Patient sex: F
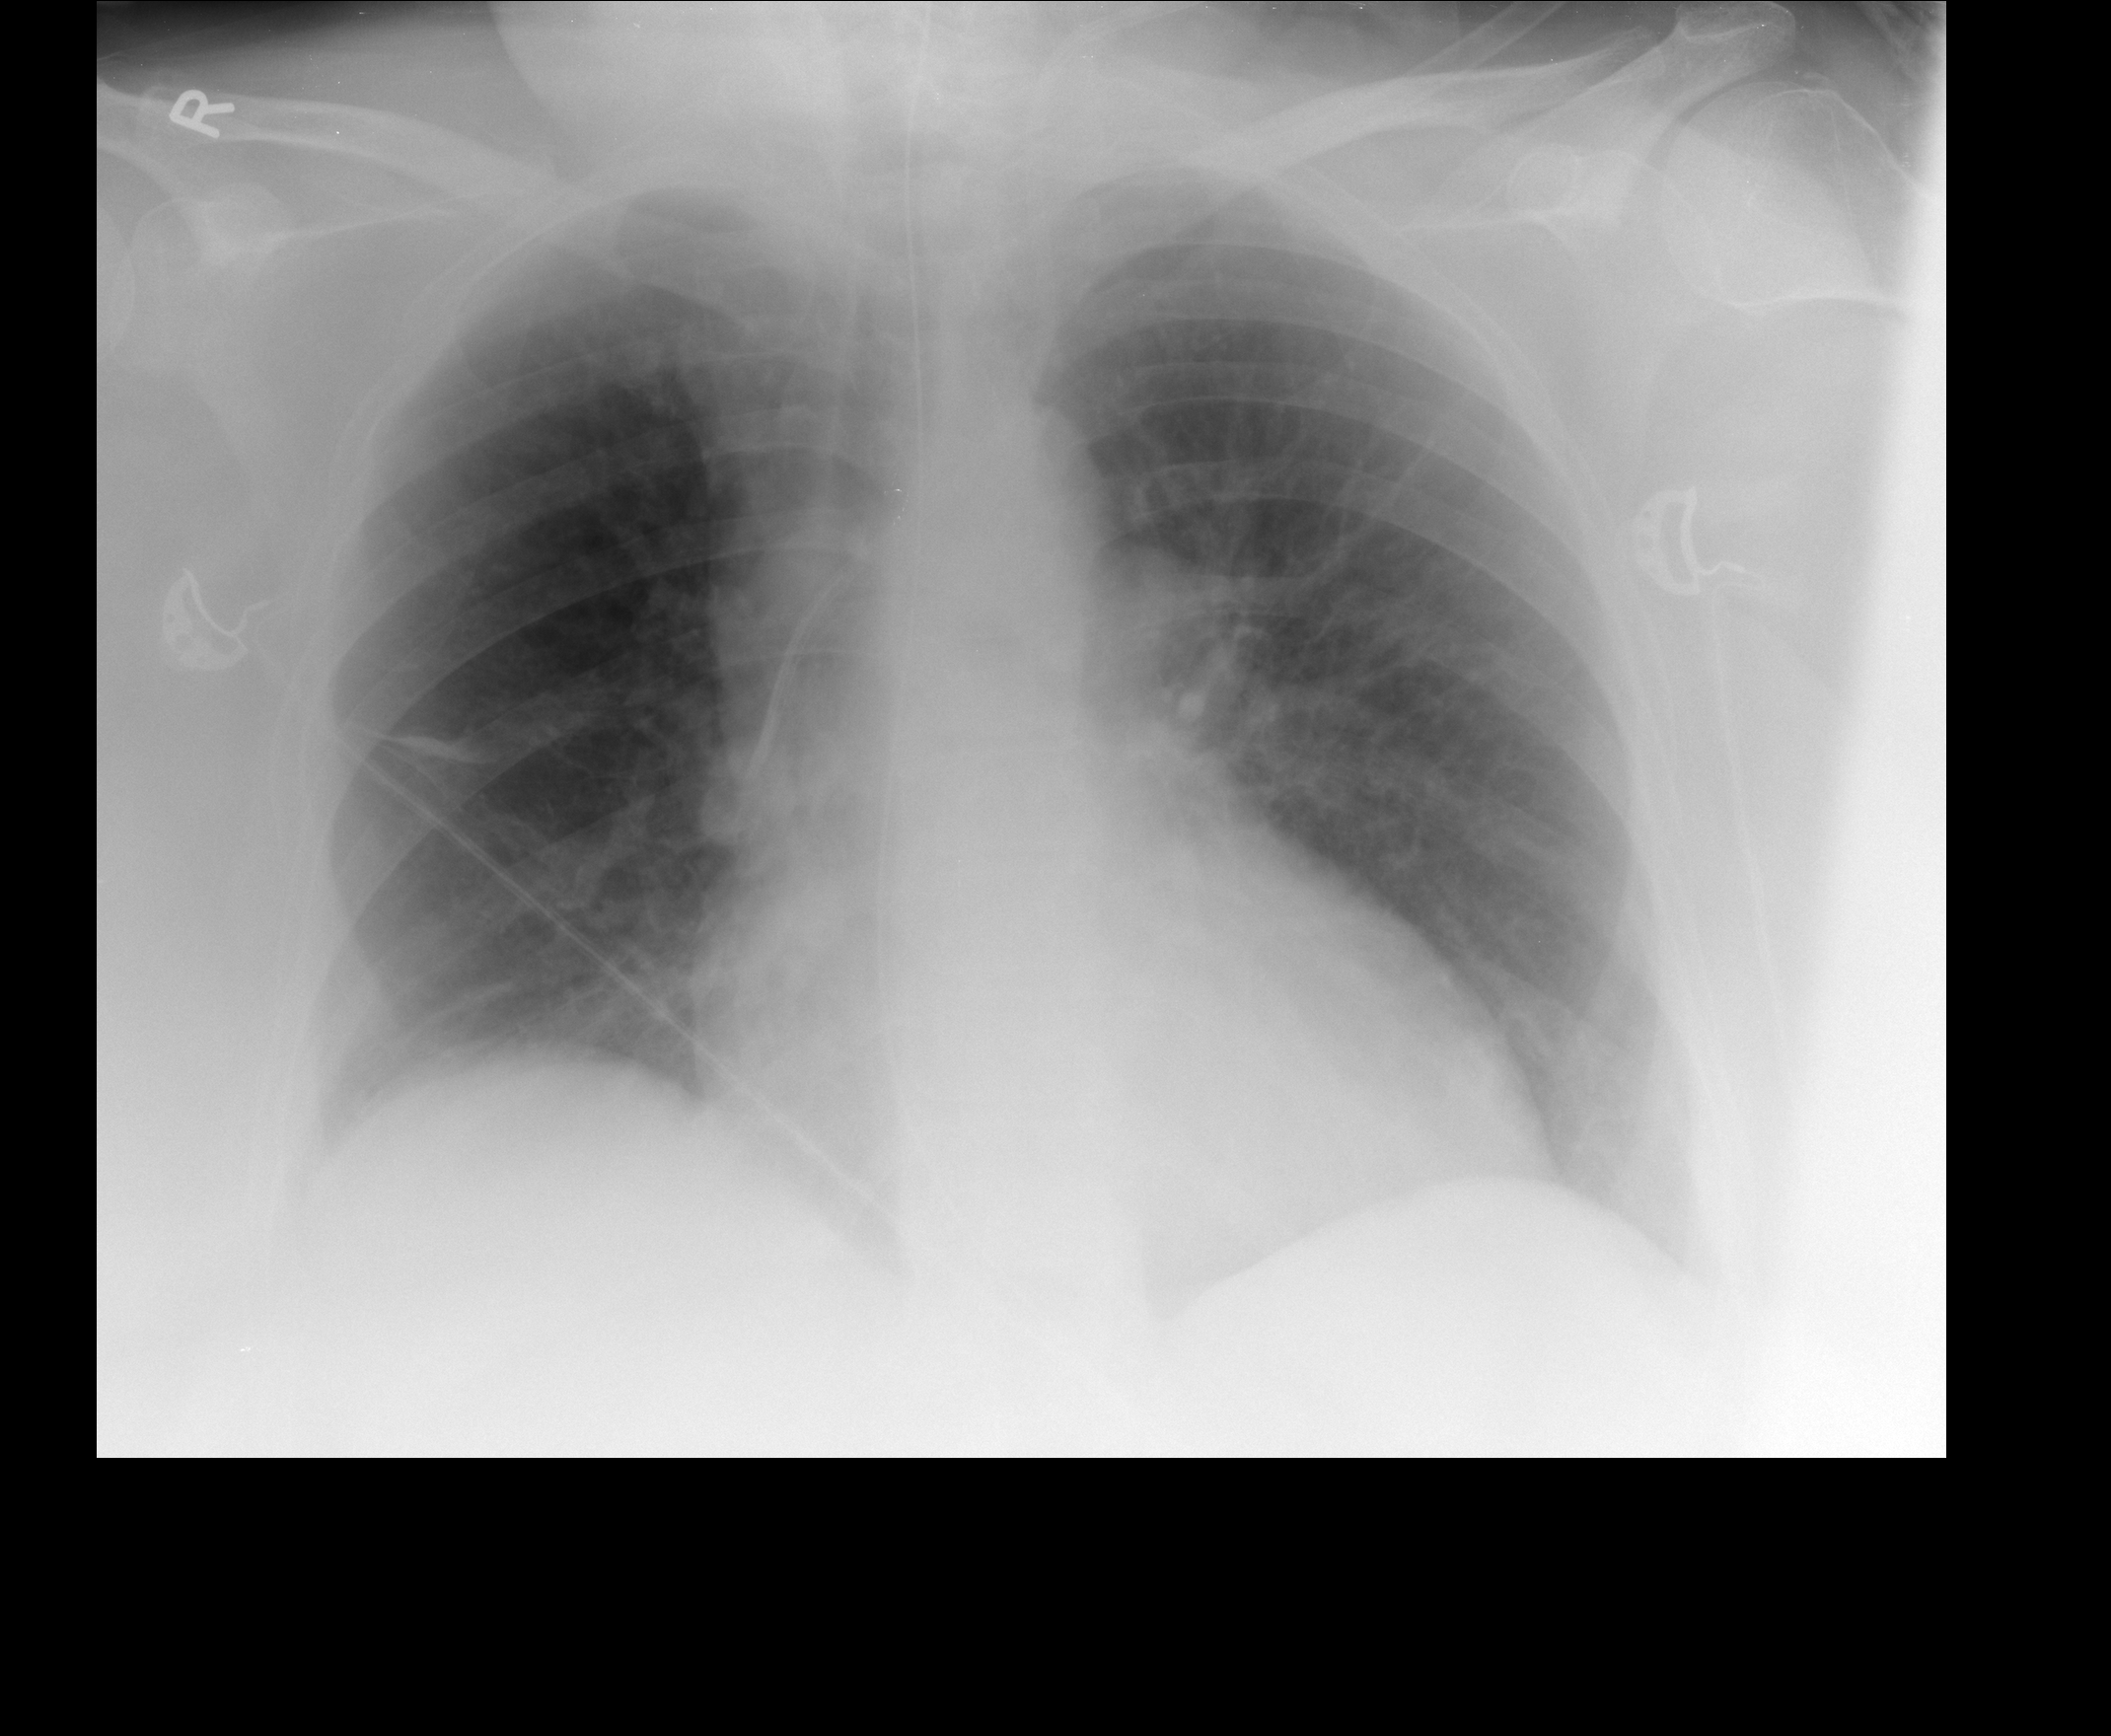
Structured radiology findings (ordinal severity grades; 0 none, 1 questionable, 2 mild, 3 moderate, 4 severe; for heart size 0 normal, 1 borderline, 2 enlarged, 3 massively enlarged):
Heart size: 0
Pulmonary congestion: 1
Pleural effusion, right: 0
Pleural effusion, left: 0
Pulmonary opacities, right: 0
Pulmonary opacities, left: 0
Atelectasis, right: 2
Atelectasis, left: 0